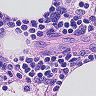
Metastatic tissue present: no